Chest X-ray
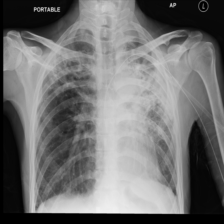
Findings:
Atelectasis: negative
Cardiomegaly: negative
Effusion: negative
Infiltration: negative
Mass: negative
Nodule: negative
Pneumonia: negative
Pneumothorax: negative
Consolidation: negative
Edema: negative
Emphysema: negative
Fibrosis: negative
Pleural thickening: negative
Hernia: negative